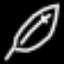
Label: leaf